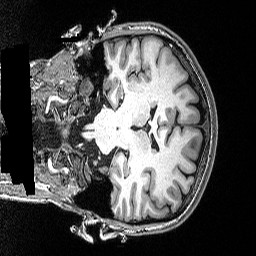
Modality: T1w
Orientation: coronal